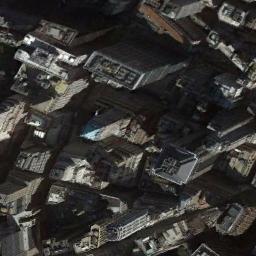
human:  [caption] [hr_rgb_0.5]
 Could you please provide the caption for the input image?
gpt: The commercial area is consist of many tall buildings .

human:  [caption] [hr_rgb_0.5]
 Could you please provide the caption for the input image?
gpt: There are several white buildings .

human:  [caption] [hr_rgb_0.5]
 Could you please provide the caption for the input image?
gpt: In a business district there are many buildings of different heights and heights and several roads with many cars and some trees .

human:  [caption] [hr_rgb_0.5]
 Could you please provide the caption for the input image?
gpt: A commercial area has lots of high-rise buildings of different shapes and one of buildings is a church with a green pointed roof .

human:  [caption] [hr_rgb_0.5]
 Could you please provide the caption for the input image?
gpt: There are some buildings on a commercial area .